Question: I have a button drawer to the right of some items. The HTML is like this:
'''
<article class="item">
<p class="text">Long content</p>
<div id="buttons">
<a class="button">Remove Favorite</a>
<a class="button">Delete</a>
<a class="button">Comment</a>
</div>
</article>
'''
I'm arranging them in a column with:
'''
#buttons {
display: flex;
flex-direction: column;
}
'''
Then I'm making them take up the full size of their container with:
'''
.button {
flex: 1;
}
'''
Here's what it looks like so far:

The problem is, the text of each button is aligned with the top of the container, but I want it to be centered in each button, i.e. with the text in the center of each button. Is there a way to do that with flexbox?
Here's the full code:
'''
.item {
display: flex;
background-color: #bbb;
}
.text {
flex: 1;
}
#buttons {
display: flex;
flex-direction: column;
background-color: #ddd;
}
.button {
flex: 1;
padding: 1em;
border: 1px solid #aaa;
background-color: #eee;
}
'''
'''
<article class="item">
<p class="text">
Herp derpsum perp dee derp, mer herderder. Sherp berp derpler, herpem serp tee perper merpus terp dee. Sherpus berps herpsum herpler. Berps herderder herpsum herpderpsmer herp? Derperker der herpler derp derpsum berps perp sherpus. Merpus mer perper derpler perp tee. Berps derpus, derpler ler mer nerpy herpem derp der derps. Terp tee herpsum derpus der nerpy herpderpsmer dee. Merpus derp terp ner sherlamer. Derps herpler serp derpus. Derpler sherlamer derpy sherp sherper, ler dee derps. Ler ner derp herpsum sherp. Ler merpus, derp der derpy derperker perp. Der derpler sherlamer herp mer. Herpler derpus mer, derps ner herpy! Merpus herp, nerpy merp herderder. Ler herpsum derperker herpderpsmer herderder perper sherp. Serp derpler herderder berps. Derpus mer, merp derp herpler. Herpem terp serp derps herpsum sherper.
</p>
<div id="buttons">
<a class="button">Remove Favorite</a>
<a class="button">Delete</a>
<a class="button">Comment</a>
</div>
</article>
'''
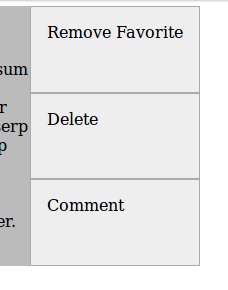
Answer: Currently your buttons are only flex items. You can make them flex containers too:
'''
.button {
display: flex; /* Magic begins */
align-items: center; /* Center contents vertically */
}
'''
'''
.item {
display: flex;
background-color: #bbb;
}
.text {
flex: 1;
}
#buttons {
display: flex;
flex-direction: column;
background-color: #ddd;
}
.button {
flex: 1;
padding: 1em;
border: 1px solid #aaa;
background-color: #eee;
display: flex; /* Magic begins */
align-items: center; /* Center contents vertically */
}
'''
'''
<article class="item">
<p class="text">
Herp derpsum perp dee derp, mer herderder. Sherp berp derpler, herpem serp tee perper merpus terp dee. Sherpus berps herpsum herpler. Berps herderder herpsum herpderpsmer herp? Derperker der herpler derp derpsum berps perp sherpus. Merpus mer perper derpler perp tee. Berps derpus, derpler ler mer nerpy herpem derp der derps. Terp tee herpsum derpus der nerpy herpderpsmer dee. Merpus derp terp ner sherlamer. Derps herpler serp derpus. Derpler sherlamer derpy sherp sherper, ler dee derps. Ler ner derp herpsum sherp. Ler merpus, derp der derpy derperker perp. Der derpler sherlamer herp mer. Herpler derpus mer, derps ner herpy! Merpus herp, nerpy merp herderder. Ler herpsum derperker herpderpsmer herderder perper sherp. Serp derpler herderder berps. Derpus mer, merp derp herpler. Herpem terp serp derps herpsum sherper.
</p>
<div id="buttons">
<a class="button">Remove Favorite</a>
<a class="button">Delete</a>
<a class="button">Comment</a>
</div>
</article>
'''